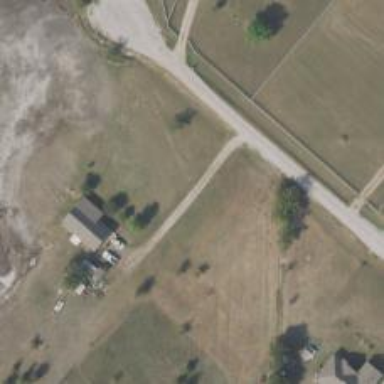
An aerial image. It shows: Driveway leading to service road.